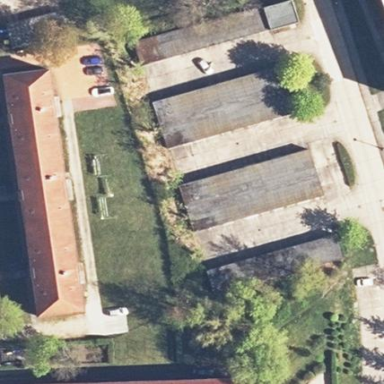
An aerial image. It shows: Garage.